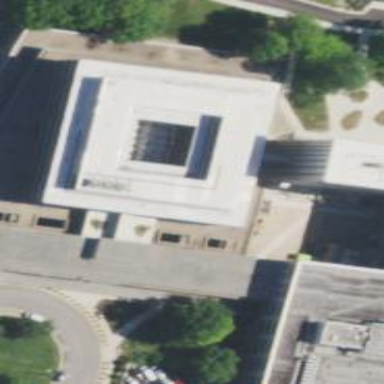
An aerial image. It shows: Government office building.